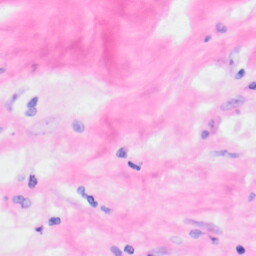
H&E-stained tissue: Kidney